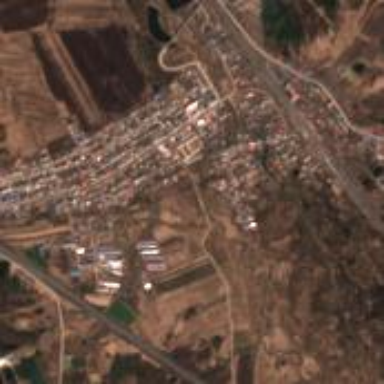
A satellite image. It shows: Township within town.